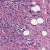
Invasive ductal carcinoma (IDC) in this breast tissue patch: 1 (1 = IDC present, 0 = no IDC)